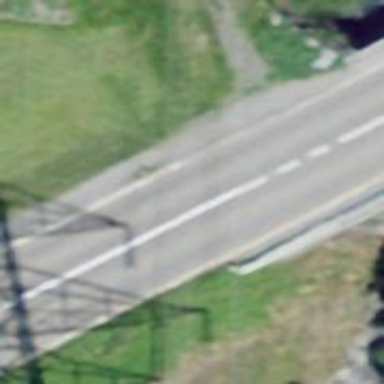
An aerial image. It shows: Secondary road bridge with asphalt surface and sidewalks on both sides.